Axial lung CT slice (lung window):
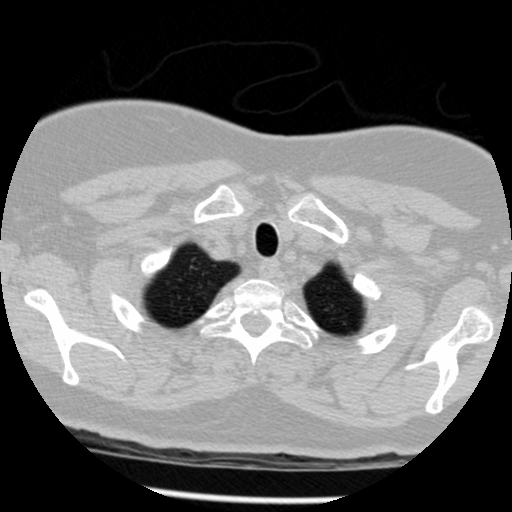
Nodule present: no